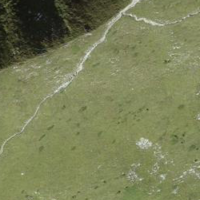
EUNIS habitat code: 26
Species observed at this site:
Pyrrhocorax graculus